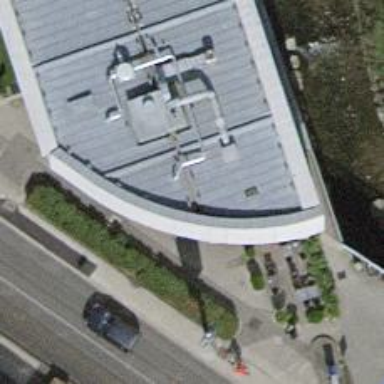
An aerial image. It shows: Cafe.